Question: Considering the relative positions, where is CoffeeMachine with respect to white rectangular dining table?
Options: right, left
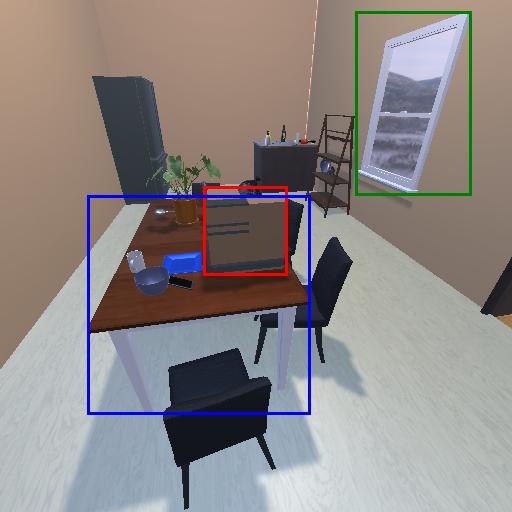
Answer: right